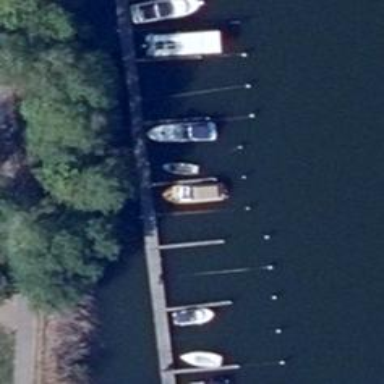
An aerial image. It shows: Man-made pier.